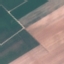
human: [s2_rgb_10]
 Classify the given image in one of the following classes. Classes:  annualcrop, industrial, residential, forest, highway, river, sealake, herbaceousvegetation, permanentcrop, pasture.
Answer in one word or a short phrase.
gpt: AnnualCrop